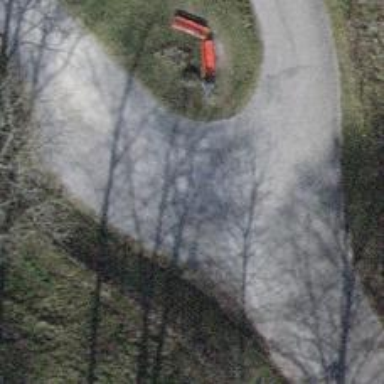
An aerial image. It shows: Paved service road.